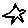
Label: star